Interaction volume radius: 10 \u00c5
Interaction volume height: 25 \u00c5
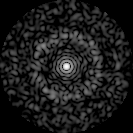
Disorder parameter: 0.8464